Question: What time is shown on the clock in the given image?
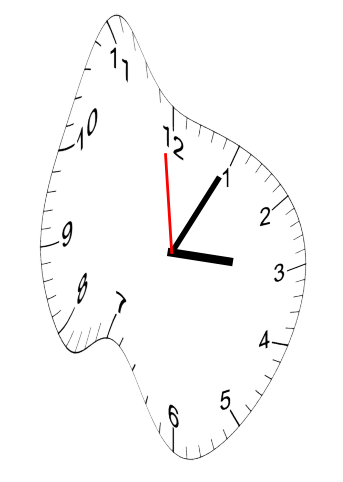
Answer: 03:04:59